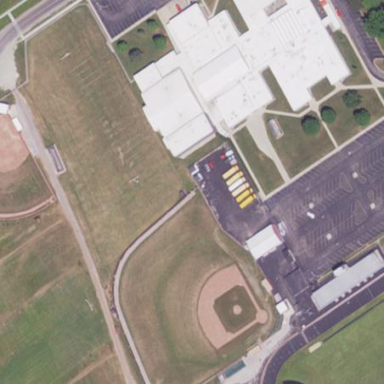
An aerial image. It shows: School.